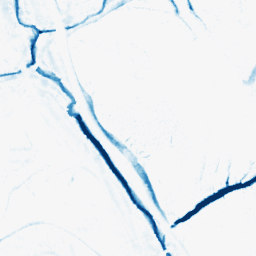
Category: morphological
Decomposition family: morphological_ellipse
Decomposition parameters: operation: closing
width: 10
height: 10
Upsampling method: sinc_blackman
Upsampling parameters: scale: 2
kernel_size: 4
Upsampling scale: 2